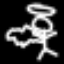
Label: angel